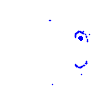
Particle: electron